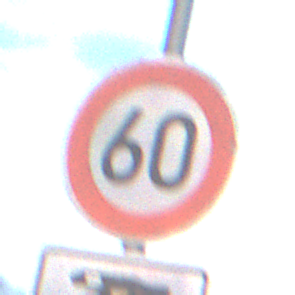
Verkehrszeichen: Geschwindigkeit60
Zusatzzeichen unten: HinweisDurchSinnbild23
Umgebung: Outdoor, Nature
Tageszeit: SunriseSunset
Wetter: PartlyCloudy
Licht: Natural
Jahreszeit: NotSpecified
Kontrast: LowContrast